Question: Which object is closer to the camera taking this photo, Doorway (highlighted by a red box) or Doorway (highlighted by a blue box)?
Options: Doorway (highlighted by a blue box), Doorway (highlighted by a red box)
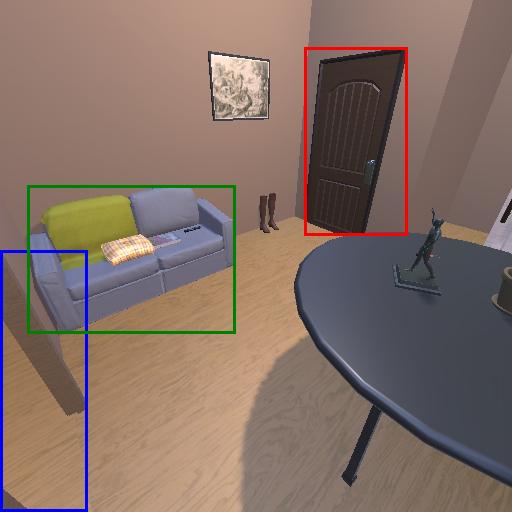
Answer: Doorway (highlighted by a blue box)